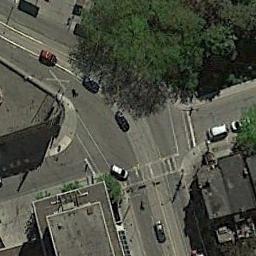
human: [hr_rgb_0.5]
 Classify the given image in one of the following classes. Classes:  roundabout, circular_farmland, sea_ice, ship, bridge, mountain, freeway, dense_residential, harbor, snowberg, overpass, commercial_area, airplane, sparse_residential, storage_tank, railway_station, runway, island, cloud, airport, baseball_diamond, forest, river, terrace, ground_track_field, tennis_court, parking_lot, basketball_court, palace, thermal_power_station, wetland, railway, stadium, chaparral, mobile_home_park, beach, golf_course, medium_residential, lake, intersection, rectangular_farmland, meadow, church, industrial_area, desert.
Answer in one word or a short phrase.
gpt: intersection